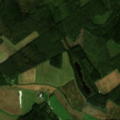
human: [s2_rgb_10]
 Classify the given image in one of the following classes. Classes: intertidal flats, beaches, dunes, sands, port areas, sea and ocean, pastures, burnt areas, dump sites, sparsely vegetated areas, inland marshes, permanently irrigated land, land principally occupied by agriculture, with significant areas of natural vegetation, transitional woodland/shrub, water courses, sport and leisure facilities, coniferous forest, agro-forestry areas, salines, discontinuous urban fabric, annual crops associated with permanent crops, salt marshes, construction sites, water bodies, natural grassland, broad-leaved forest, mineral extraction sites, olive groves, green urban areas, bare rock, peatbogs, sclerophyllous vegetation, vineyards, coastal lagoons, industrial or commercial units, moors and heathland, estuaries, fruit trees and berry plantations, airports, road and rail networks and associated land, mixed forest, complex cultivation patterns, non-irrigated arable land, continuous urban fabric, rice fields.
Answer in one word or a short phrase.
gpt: non-irrigated arable land, coniferous forest, mixed forest, transitional woodland/shrub